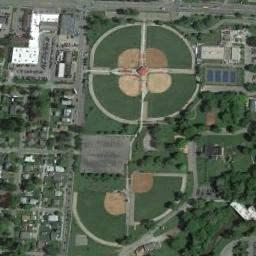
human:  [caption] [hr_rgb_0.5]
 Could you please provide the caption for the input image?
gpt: There are five baseball fields in this picture .

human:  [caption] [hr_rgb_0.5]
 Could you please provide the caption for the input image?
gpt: There are six baseball diamonds in the grass surrounded by the houses, Trees and roads .

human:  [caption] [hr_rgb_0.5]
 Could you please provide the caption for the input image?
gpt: Some baseball diamonds of different sizes and four of them make up a circle and the residential area beside .

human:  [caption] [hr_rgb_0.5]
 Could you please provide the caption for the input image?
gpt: Six baseball diamonds are surrounded by many buildings and trees, Four of them are field in a circle .

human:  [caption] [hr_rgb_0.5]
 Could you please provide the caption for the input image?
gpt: There are six baseball diamonds between the trees and the buildings .